Question:
<URL>
HTML
'''
<div id="status-buttons" class="text-center">
<a href="/1"><span>1</span></a>
<a href="/2"><span>2</span></a>
<a href="/3"><span>3</span></a>
</div>
'''
CSS
'''
#status-buttons a {
display:inline-block;
font-size: 22px;
margin-right: 20px; }
#status-buttons a span {
color: white;
line-height: 60px;
padding-top: 5px;
}
#status-buttons a.active span {
background: #00BC8C; }
.circle, #status-buttons a {
width: 56px;
height: 56px;
-webkit-border-radius: 50%;
-moz-border-radius: 50%;
-ms-border-radius: 50%;
border-radius: 50%;
background: #5dc5c5;
margin-right: 10px;
text-align:center;
}
'''
Attempted the circles. As in the image, I am stuck with lines between the circles. Tried add border-bottom, it does not appear. Not think that width in div can be useful for lines? Is there any way around that so when click different link on circle, number of circles and its lines will have active classes?
Another question: Supposedly, the links take us to the different page with different form, is it possible to make circle active? Only the way I could think is to make circle active in each page, so if any link page is clicked, for example, click #2, it will show 1 and 2 circles active. It might be a cheat. Is there another better way around it?
Help appreciated.
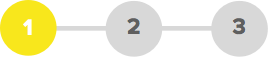
Answer: I did something similar recently.
'''
.progressbar {
margin-top: 40px;
margin-bottom: 30px;
overflow: hidden;
counter-reset: step;
}
.progressbar li {
list-style-type: none;
color: #555555;
text-transform: uppercase;
text-align: center;
font-size: 9px;
width: 20%;
float: left;
position: relative;
}
.progressbar li:before {
content: counter(step);
counter-increment: step;
width: 20px;
line-height: 20px;
display: block;
font-size: 10px;
color: #333;
background: #bfbfbf;
border-radius: 20px;
margin: 0 auto 5px auto;
}
.progressbar li:after {
content: '';
width: 100%;
height: 2px;
background: #bfbfbf;
position: absolute;
left: -50%;
top: 9px;
margin-left: 5px;
z-index: -1;
}
.progressbar li:first-child:after {
content: none;
}
.progressbar li.stepped {
color: #900028;
font-weight: bold;
}
.progressbar li.stepped:before,
.progressbar li.stepped:after{
background: #900028;
color: white;
}
'''
'''
<ul class="progressbar">
<li class="stepped">Step 1</li>
<li class="stepped">Step 2</li>
<li class="stepped">Step 3</li>
<li>Step 4</li>
<li>Step 5</li>
</ul>
'''
(credit: <URL>